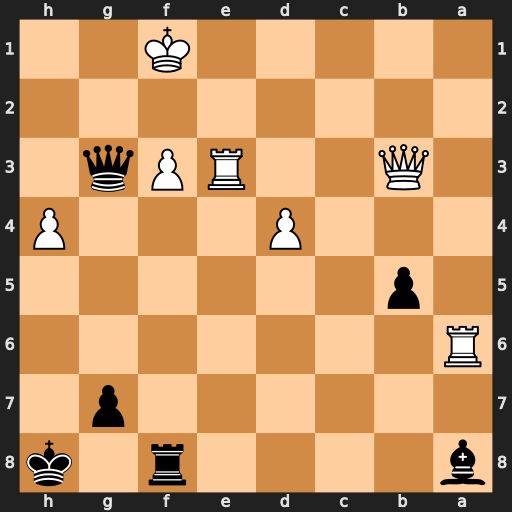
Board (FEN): b4r1k/6p1/R7/1p6/3P3P/1Q2RPq1/8/5K2
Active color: b
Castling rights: -
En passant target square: -
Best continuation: Bxf3 Rxf3 Rxf3+ Qxf3 Qxf3+